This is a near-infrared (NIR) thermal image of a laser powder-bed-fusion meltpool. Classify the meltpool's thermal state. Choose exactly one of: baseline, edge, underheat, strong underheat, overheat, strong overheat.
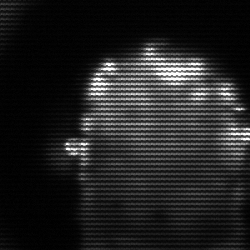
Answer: baseline